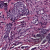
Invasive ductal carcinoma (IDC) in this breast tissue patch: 1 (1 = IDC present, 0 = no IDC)